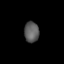
Tissue: lung
Cell type: T cells
Senescence score: 0.1772
Nuclear area (px): 299
Mean DAPI intensity: 90.99